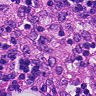
Metastatic tissue present: no